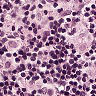
Metastatic tissue present: no